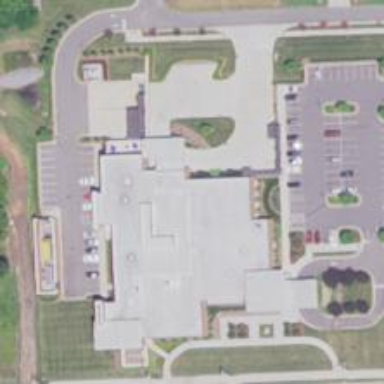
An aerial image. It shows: Hospital building.